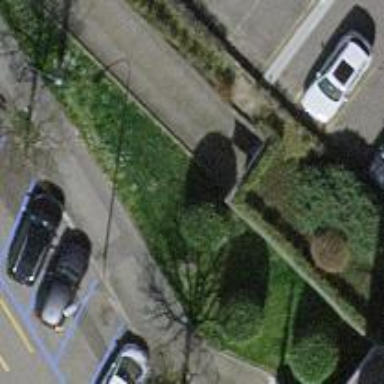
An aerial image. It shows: Parking area.